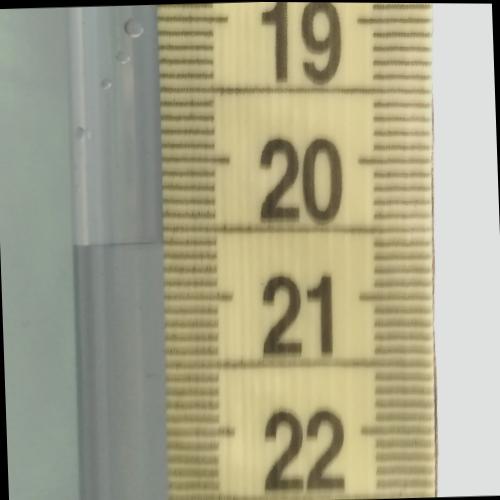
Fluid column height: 20.6 cm